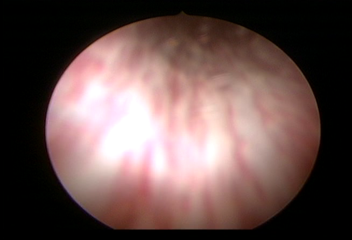
Modality: WLC
Class: Normal mucosa
Bladder cancer association: No